Interaction volume radius: 5 \u00c5
Interaction volume height: 10 \u00c5
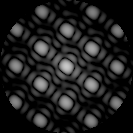
Disorder parameter: 0.004885